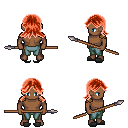
a pixel art fantasy rpg character, male body template, human, dark skin, leather shoulder armor, teal pants, red loose hair, gray slippers, spear, four views (front, back, left, right), 2x2 character sprite sheet, small pixel art, hard edges, no anti-aliasing